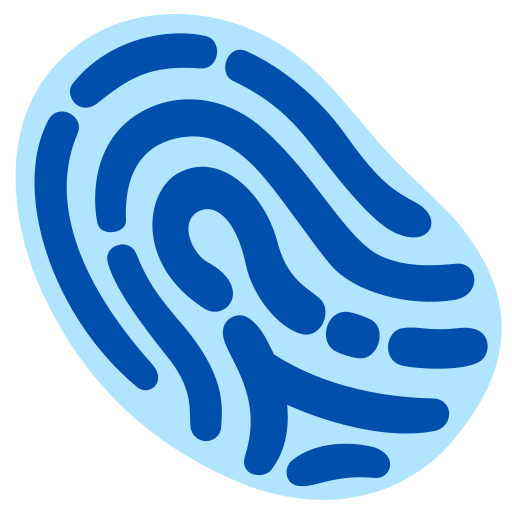
Emoji: 🫆